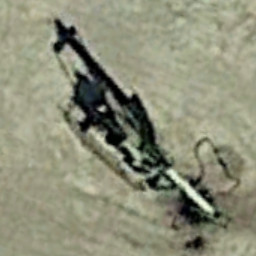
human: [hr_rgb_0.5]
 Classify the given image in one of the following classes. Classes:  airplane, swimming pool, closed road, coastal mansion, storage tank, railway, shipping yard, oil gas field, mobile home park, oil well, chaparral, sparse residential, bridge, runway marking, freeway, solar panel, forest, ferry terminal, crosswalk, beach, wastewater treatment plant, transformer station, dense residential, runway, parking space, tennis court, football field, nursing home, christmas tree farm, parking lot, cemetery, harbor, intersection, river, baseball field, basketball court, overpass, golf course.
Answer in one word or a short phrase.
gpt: oil well